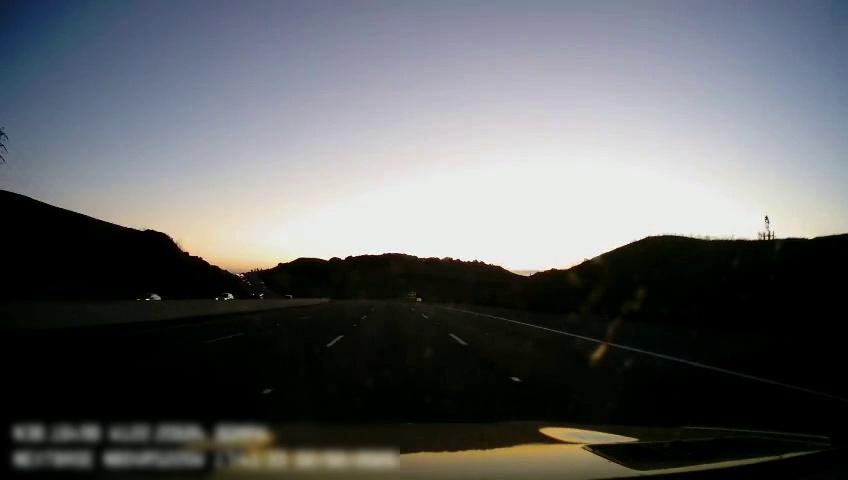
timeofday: Dusk/Dawn/Twilight
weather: Sunny
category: Drivable Space
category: Vehicles | Car
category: Vehicles | SUV
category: Lanes | Alternate Lane
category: Lanes | Current Lane
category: Lanes | Current Lane
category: Lanes | Alternate Lane
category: Lanes | Alternate Lane